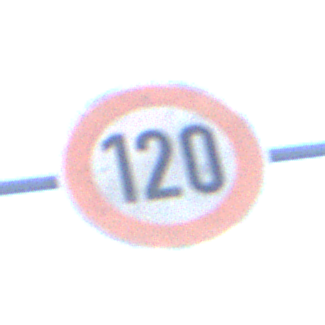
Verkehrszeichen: Geschwindigkeit120
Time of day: SunriseSunset
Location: Outdoor (Urban)
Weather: Clear
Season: NotSpecified
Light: Natural